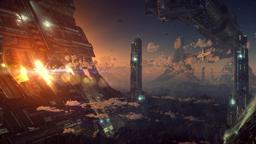
Label: fantasy landscape or architecture